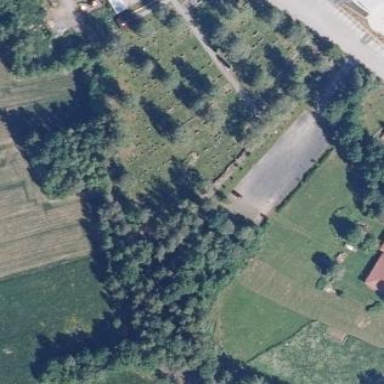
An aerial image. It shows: Churchyard.